Question: I have a UITableView that fetches it's data from Parse.com. While it's doing this I want to display an Activity Indicator above the table centered. The code I have for this is:
'''
UIActivityIndicatorView *indicator = [[UIActivityIndicatorView alloc] initWithActivityIndicatorStyle:UIActivityIndicatorViewStyleGray];
indicator.center=self.view.center;
[self.view addSubview:indicator];
[indicator startAnimating];
'''
However it isn't quite central:

Sorry for the huge picture! I tried adding the indicator to the table superView and it didn't make a difference. Bit of a noob with all this. Could someone give me some pointers to what I might be doing wrong please?
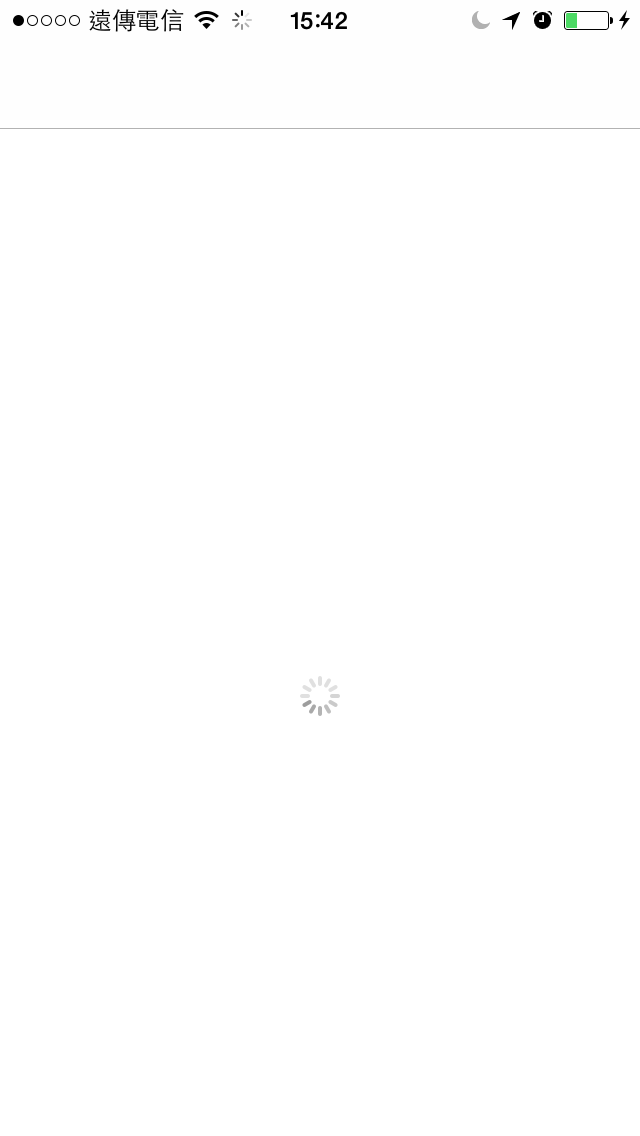
Answer: No no. You don't need any of that. All you need to do is the following:
'''
[[UIApplication sharedApplication] setNetworkActivityIndicatorVisible:YES];
'''
Once you want to turn it off, do the following:
'''
[[UIApplication sharedApplication] setNetworkActivityIndicatorVisible:NO];
'''
Don't worry about adding the indicator as a subview, or its position or size. Its part of the Status bar, Apple takes care of it, you can't change its size/colour/etc... You can just turn it on and off.
Oh sorry, I thought you were talking about the UIStatusBar activity indicator. In answer to your question, in order to center the UIActivityIndicatorView, just do the following:
'''
UIActivityIndicatorView *spinner = [[UIActivityIndicatorVIew alloc]
initWithActivityIndicatorStyle:UIActivityIndicatorViewStyleWhiteLarge];
CGRect frame = spinner.frame;
frame.origin.x = (self.view.frame.size.width / 2 - frame.size.width / 2);
frame.origin.y = (self.view.frame.size.height / 2 - frame.size.height / 2);
spinner.frame = frame;
[view addSubview:spinner];
[spinner startAnimating];
'''